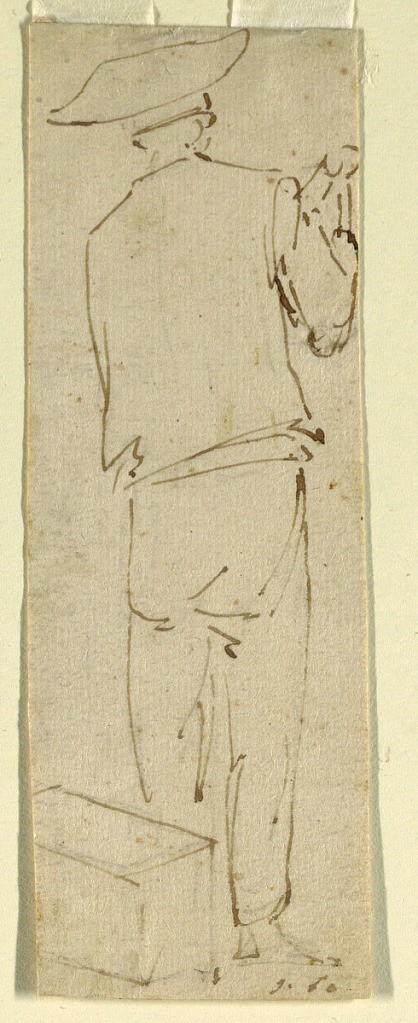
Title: A Man with Tongs
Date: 1625–1650
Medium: Black chalk, pen and ink on paper
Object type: Drawing
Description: Man shown from the back. He carries the tongs upon his right shoulder. Beside him is a square block.